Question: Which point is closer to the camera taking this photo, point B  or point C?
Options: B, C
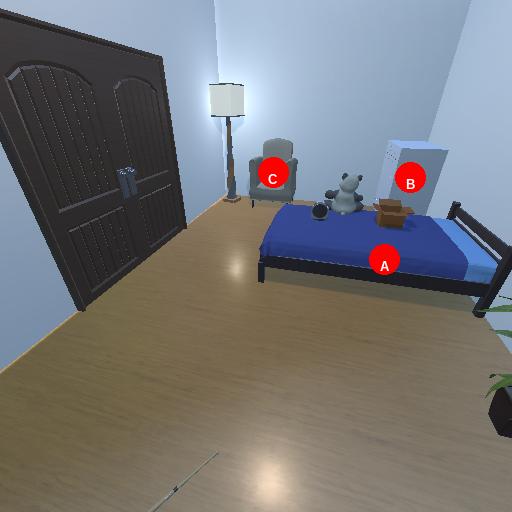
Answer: B